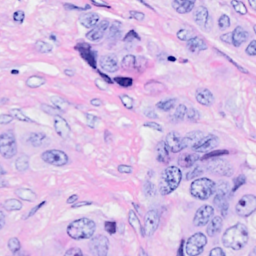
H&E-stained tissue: Breast